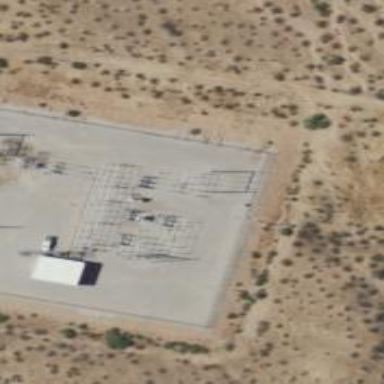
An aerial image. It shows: Switch for power supply.